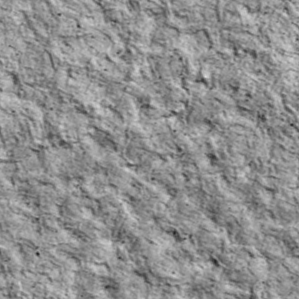
Label: non_frost